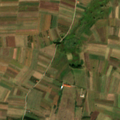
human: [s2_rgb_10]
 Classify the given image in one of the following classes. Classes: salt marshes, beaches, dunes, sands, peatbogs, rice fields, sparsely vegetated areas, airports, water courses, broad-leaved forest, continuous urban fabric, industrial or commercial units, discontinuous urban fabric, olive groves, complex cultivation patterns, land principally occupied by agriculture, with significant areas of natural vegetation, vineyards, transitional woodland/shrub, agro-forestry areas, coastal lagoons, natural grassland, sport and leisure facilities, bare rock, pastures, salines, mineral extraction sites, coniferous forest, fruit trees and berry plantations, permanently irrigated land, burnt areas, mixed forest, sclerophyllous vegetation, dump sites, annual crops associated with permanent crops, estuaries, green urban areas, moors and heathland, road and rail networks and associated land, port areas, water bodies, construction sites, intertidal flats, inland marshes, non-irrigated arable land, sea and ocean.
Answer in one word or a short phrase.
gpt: non-irrigated arable land, pastures